Aerial crown-view tile of a tropical tree (Barro Colorado Island, Panama), acquired 20241112:
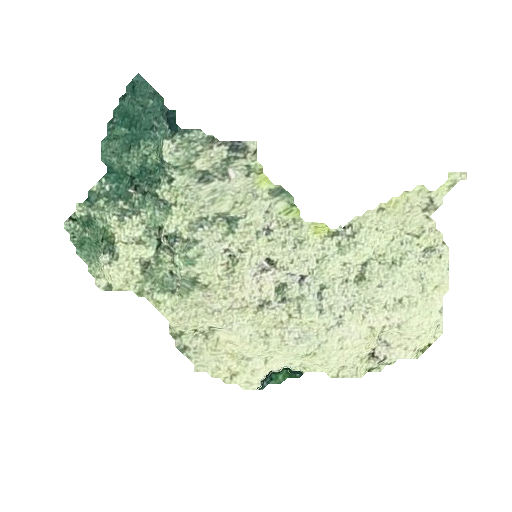
Species: Tabebuia rosea
GBIF accepted scientific name: Tabebuia rosea
Crown area: 104.251 m²